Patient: sex M, age 55
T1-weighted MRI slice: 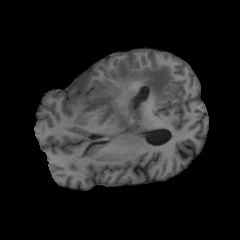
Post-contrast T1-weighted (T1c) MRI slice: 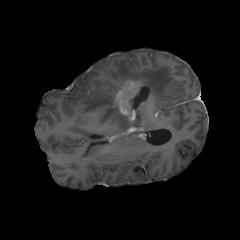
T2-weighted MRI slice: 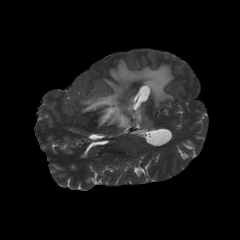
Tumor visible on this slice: yes
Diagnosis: Glioblastoma, IDH-wildtype
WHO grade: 4